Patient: sex F, age 69
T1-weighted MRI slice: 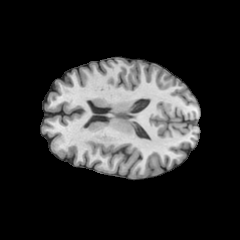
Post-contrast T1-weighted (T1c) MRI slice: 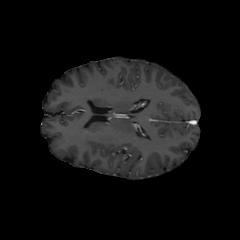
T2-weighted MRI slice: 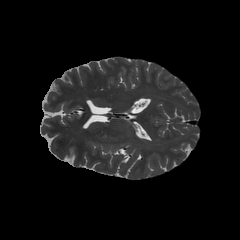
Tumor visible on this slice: no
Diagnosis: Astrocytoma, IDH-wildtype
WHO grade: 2